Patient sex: F
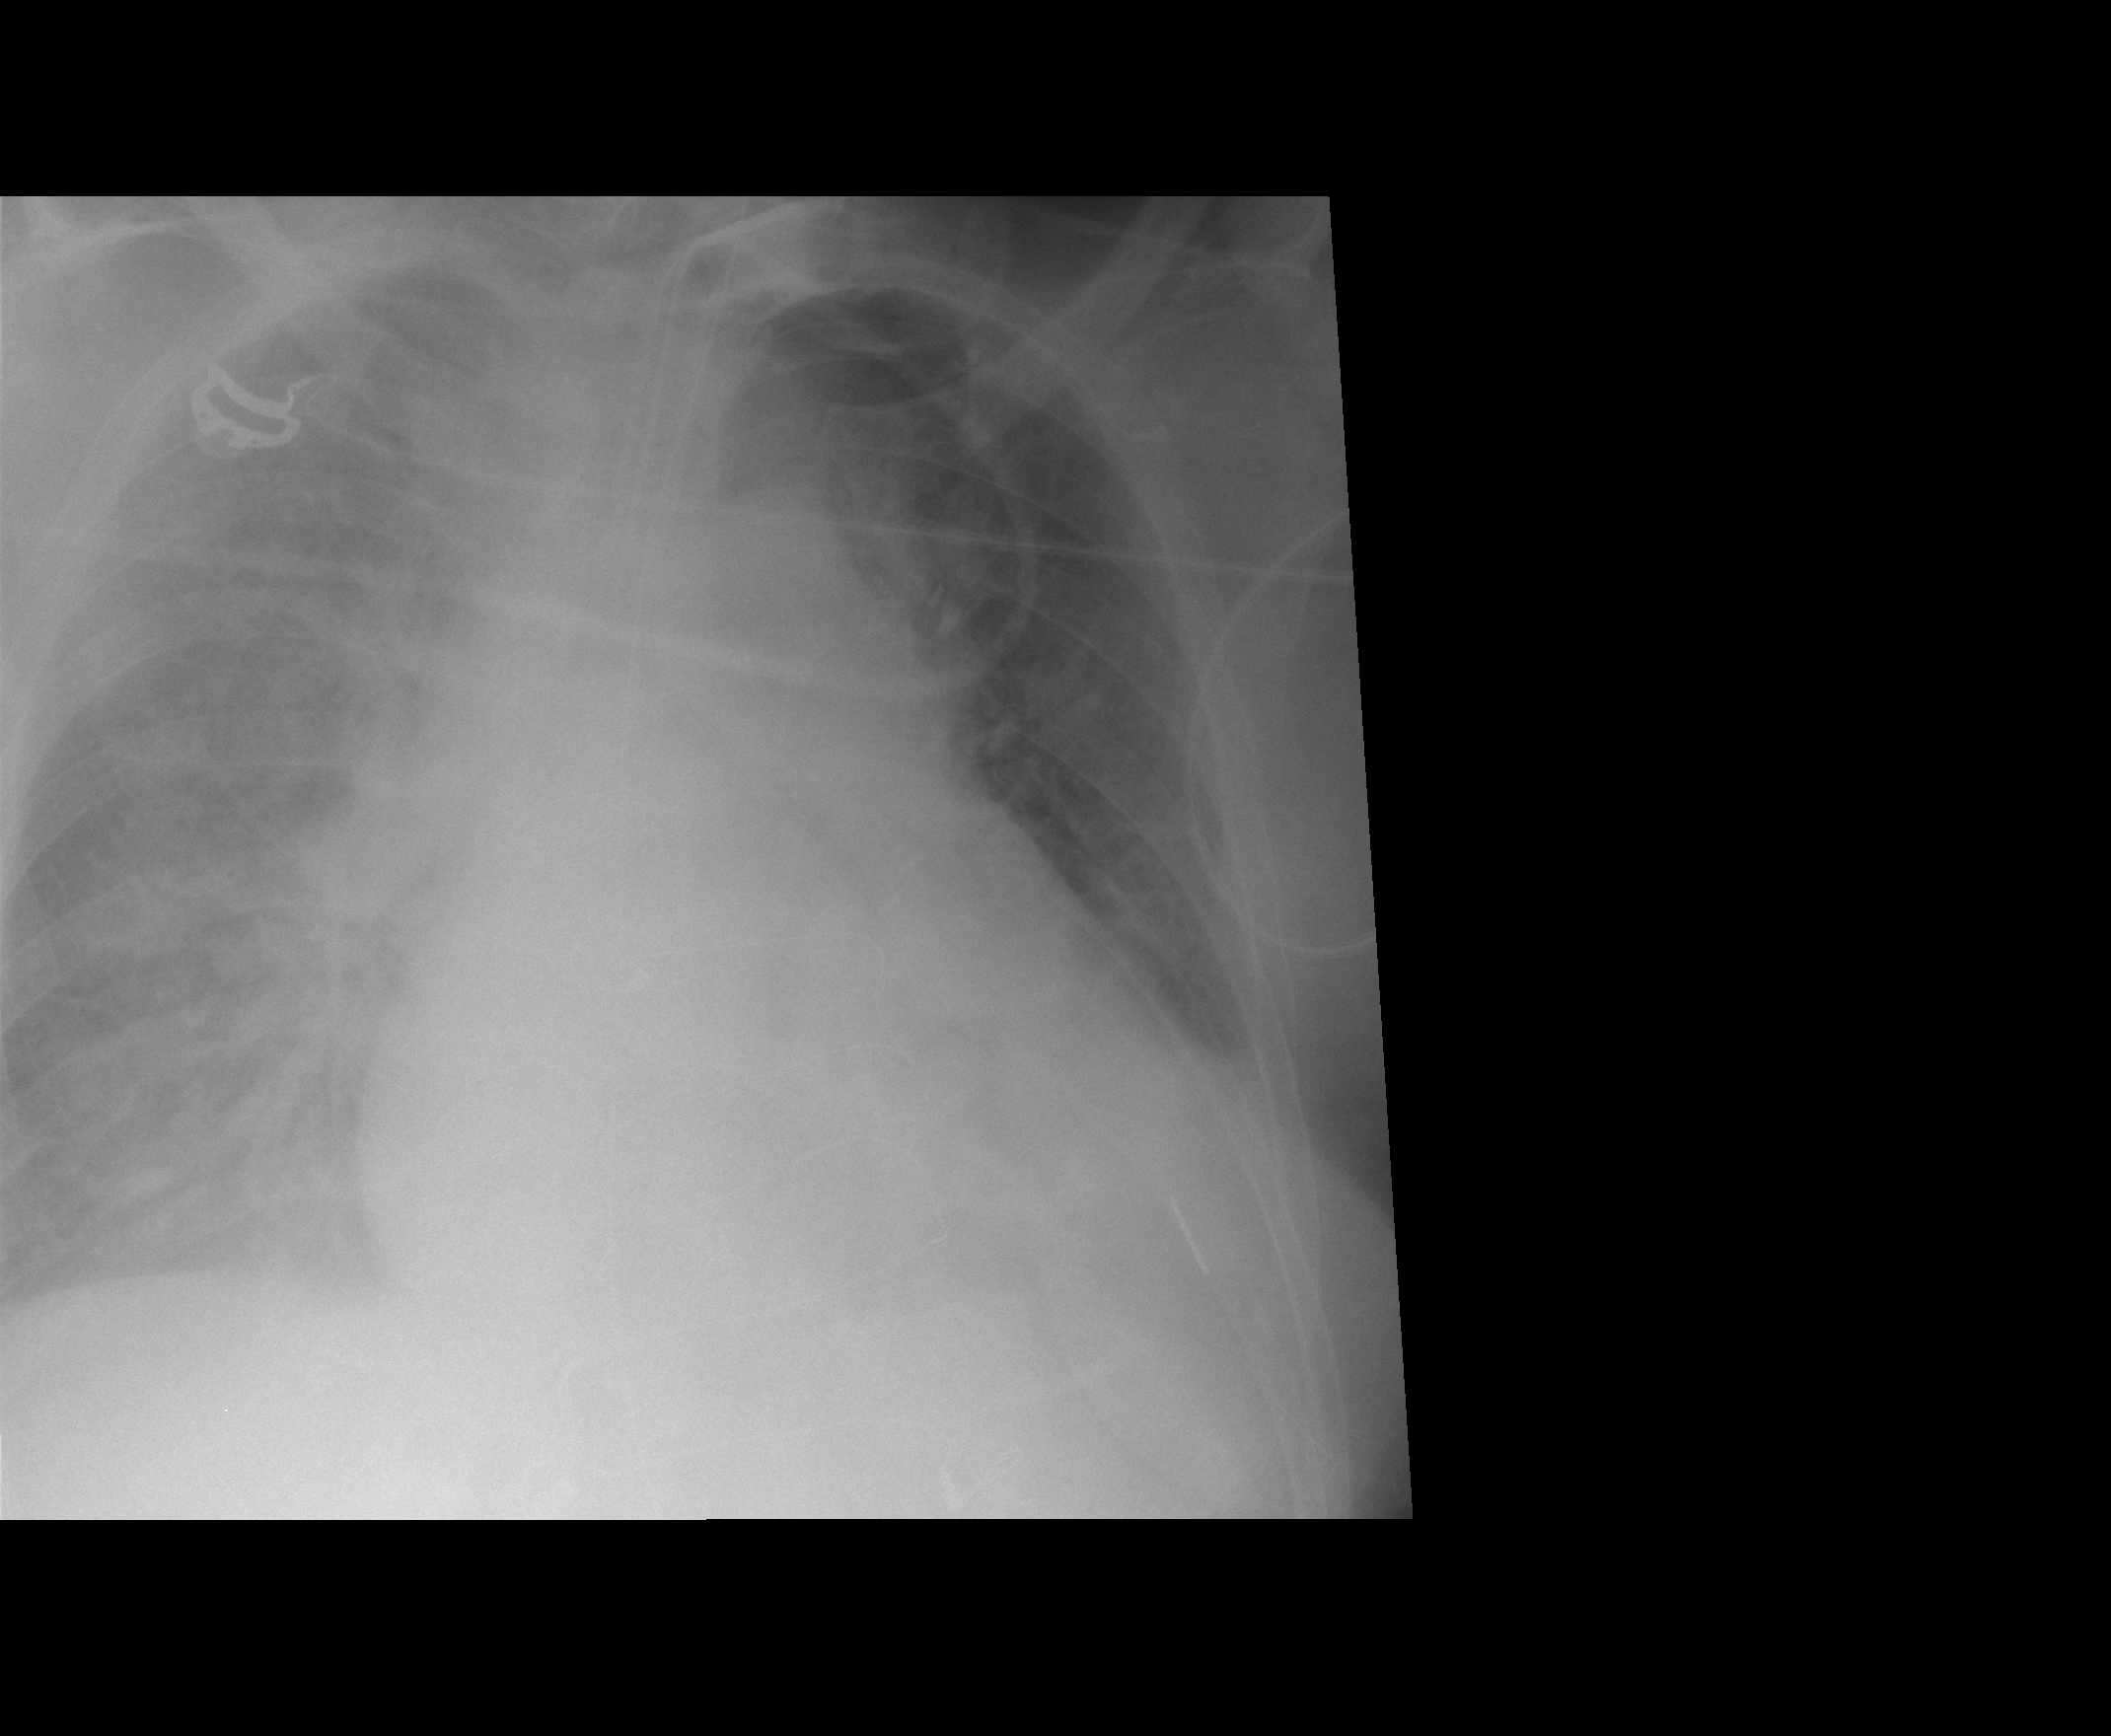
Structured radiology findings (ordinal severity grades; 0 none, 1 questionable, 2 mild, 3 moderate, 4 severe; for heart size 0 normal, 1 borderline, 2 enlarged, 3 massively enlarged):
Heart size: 3
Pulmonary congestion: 2
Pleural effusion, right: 3
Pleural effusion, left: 2
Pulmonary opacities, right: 0
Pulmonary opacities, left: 0
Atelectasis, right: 0
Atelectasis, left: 2